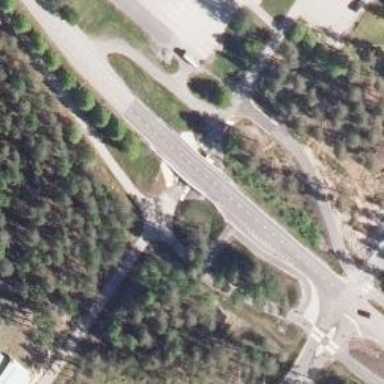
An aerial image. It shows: Asphalt cycleway.